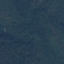
Land use / land cover: Forest